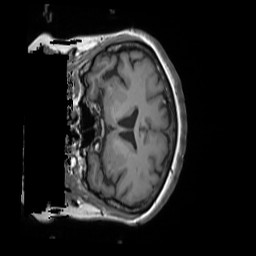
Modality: T1w
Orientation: coronal
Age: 70
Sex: female
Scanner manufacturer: siemens
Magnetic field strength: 3 T
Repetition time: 1.55 s
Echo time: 0.00234 s